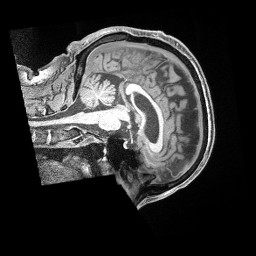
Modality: T1w
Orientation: sagittal
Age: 37
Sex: male
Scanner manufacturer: siemens
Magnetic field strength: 3 T
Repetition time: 2 s
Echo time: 0.00211 s